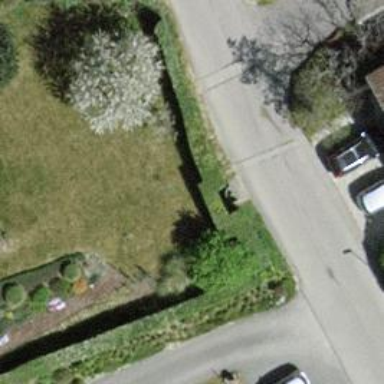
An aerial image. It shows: Hedge barrier.